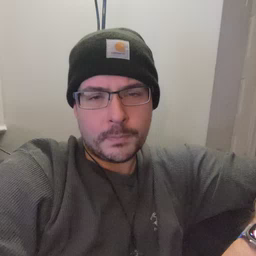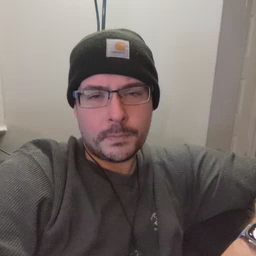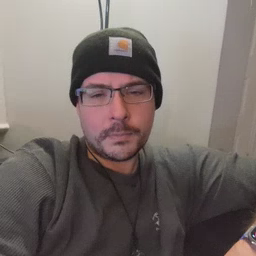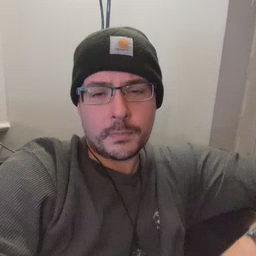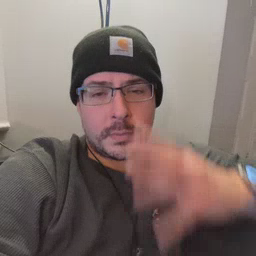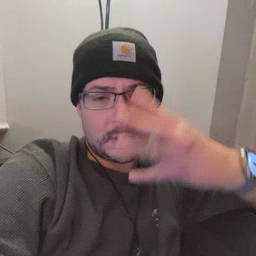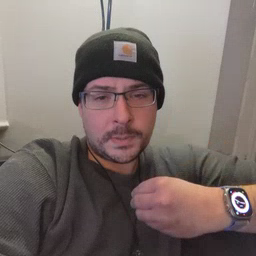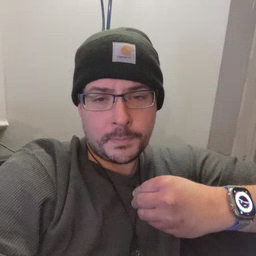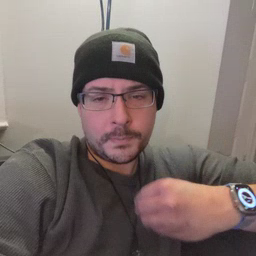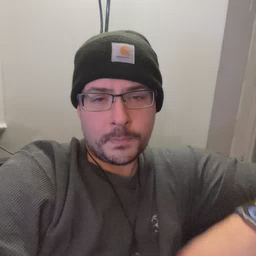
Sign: sleep